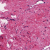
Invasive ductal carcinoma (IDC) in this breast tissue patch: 0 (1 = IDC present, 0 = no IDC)